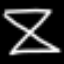
Label: hourglass